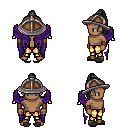
a pixel art fantasy rpg character, male body template, human, dark skin, purple wings, gold greaves, gray long topknot hairstyle, chain helm, leather bracers, gray slippers, four views (front, back, left, right), 2x2 character sprite sheet, small pixel art, hard edges, no anti-aliasing